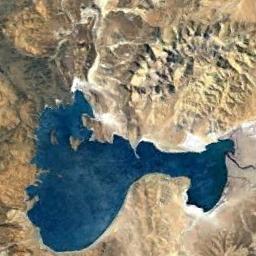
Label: lake